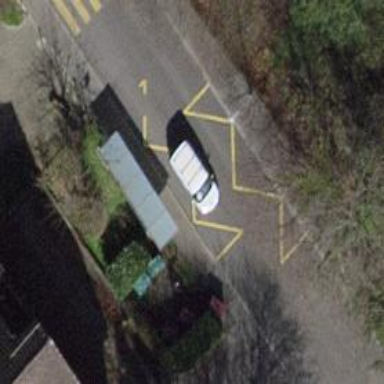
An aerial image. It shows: Bus stop with shelter for public transport.